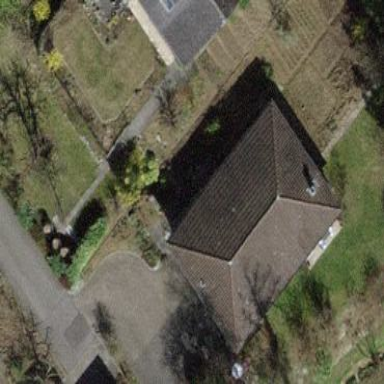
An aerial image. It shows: Building with tiled roof.